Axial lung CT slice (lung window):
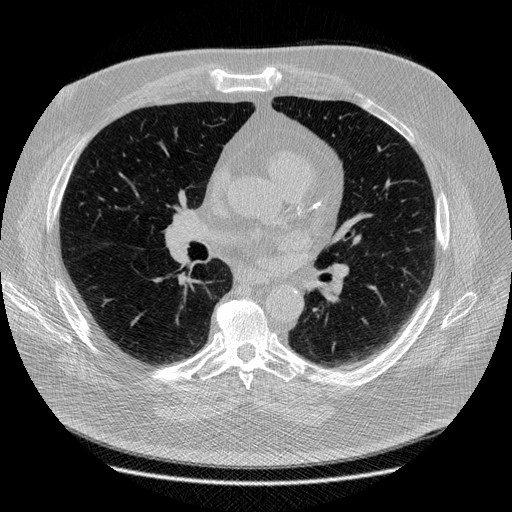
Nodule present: no